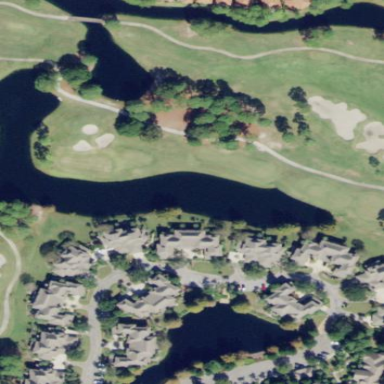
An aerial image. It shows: Golf course feature - pond classified as lateral water hazard.